Question: I'm working on a game that has a chatbox in it, but despite looking into it, (I might not be searching for the right thing), I can't figure out the best way to create a custom 'scroll pane' for a 'textbox' draw on the graphics. This horrible paint representation kind of shows what I'm trying to accomplish:

If I can give anymore information on this, please ask. This is the best way I could figure out how to explain it.
Edit: OK, so to give more info on this, the JPanel the game uses to display the game. It's done via overriding PaintComponent in the JPanel. I'm not sure if it's possible to add a new component to draw this with. If it is, then that might work. I just need to be able to position it in a specific spot. If adding a new component to this would work, then that would work and I feel like an idiot.
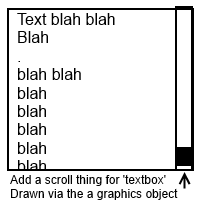
Answer: Option 1) Use a JTextArea held in a JScrollPane. Option 2) Use a JList held in a JScrollPane. The JTextArea is a little simpler, but the JList works better and is more responsive if it needs to hold a lot of data. The tutorials can be found here:
- <URL>
Note that this question could have been very quickly answered by you after a quick scan of the Swing Tutorials, and so for future reference, I've included a link to them.
---
Please consider these options for possibly a better solution:
- - - - - - -